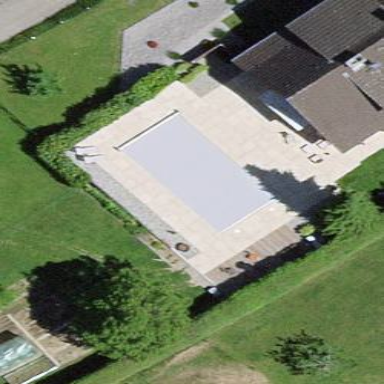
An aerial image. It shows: Swimming pool located in leisure land.